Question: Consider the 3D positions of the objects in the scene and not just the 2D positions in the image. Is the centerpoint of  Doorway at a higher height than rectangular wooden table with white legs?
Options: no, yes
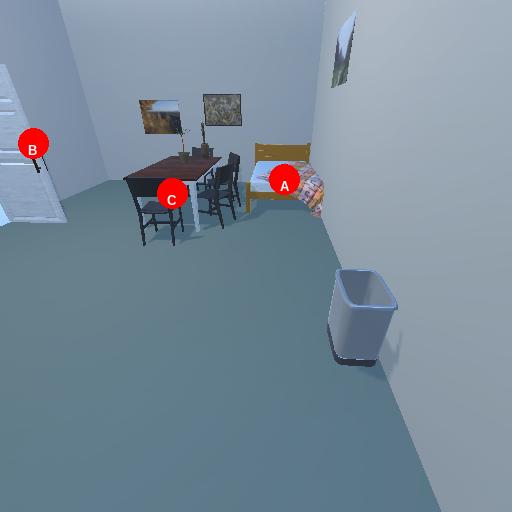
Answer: no